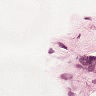
Metastatic tissue present: yes